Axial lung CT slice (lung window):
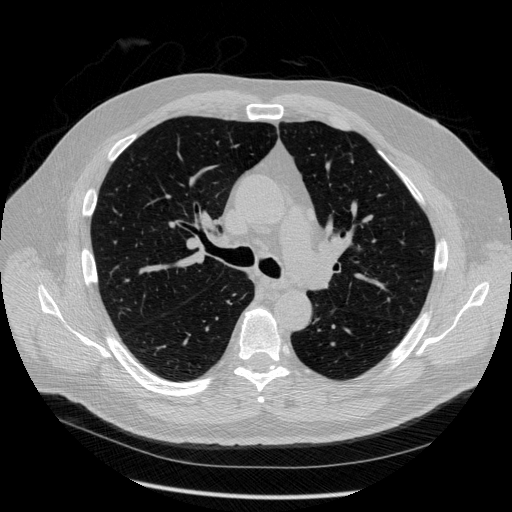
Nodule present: no